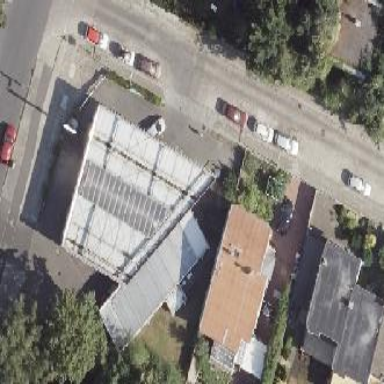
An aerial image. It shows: View of roof of building.